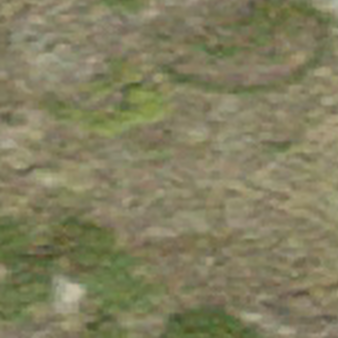
Label: other